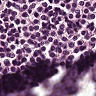
Metastatic tissue present: no